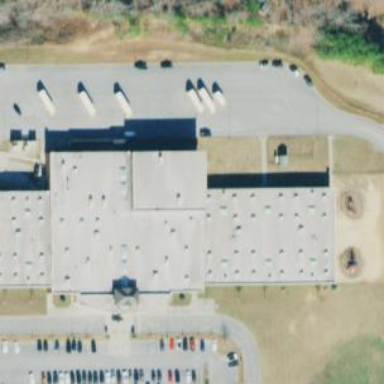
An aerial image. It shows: School building.